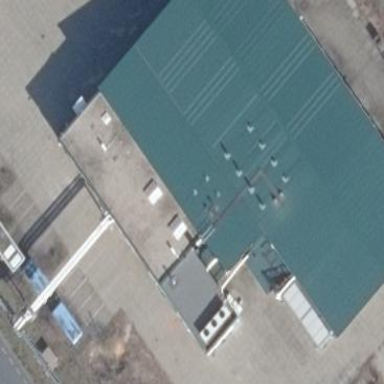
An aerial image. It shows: Building with gabled roof.